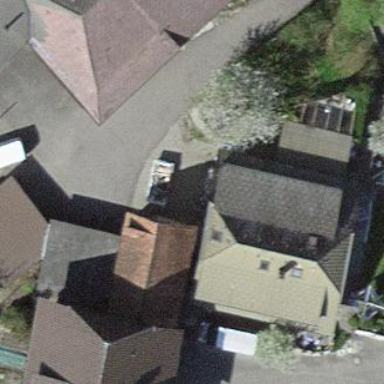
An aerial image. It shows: Residential building.